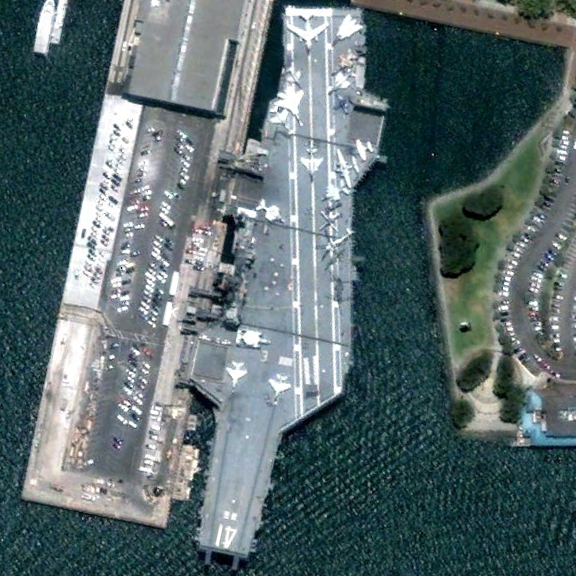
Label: Midway-class_aircraft_carrier